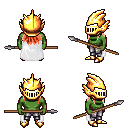
a pixel art fantasy rpg character, male body template, orc, green skin, white cape, metal pants, red unkempt hairstyle, gold helm, gold boots, spear, four views (front, back, left, right), 2x2 character sprite sheet, small pixel art, hard edges, no anti-aliasing